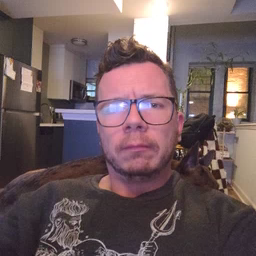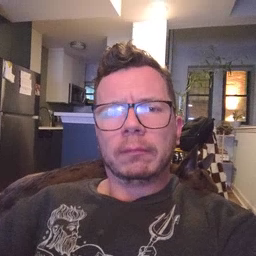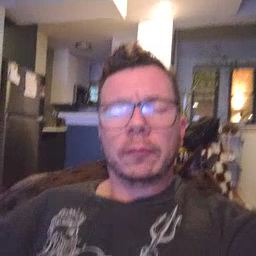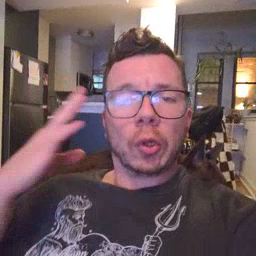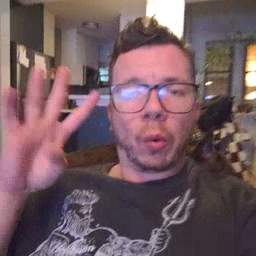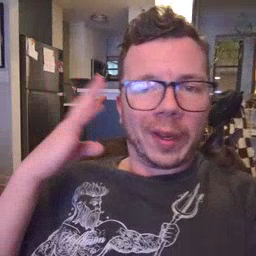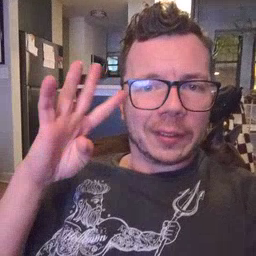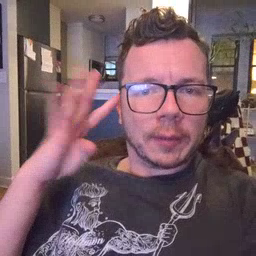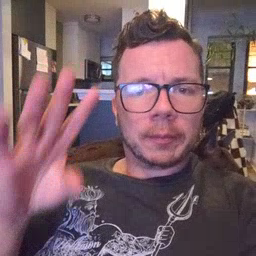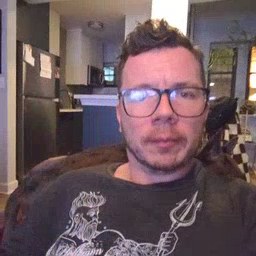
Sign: noisy